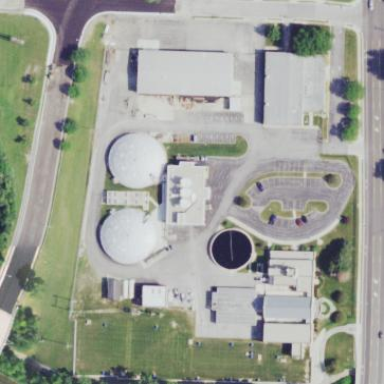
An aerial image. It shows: Water works facility.